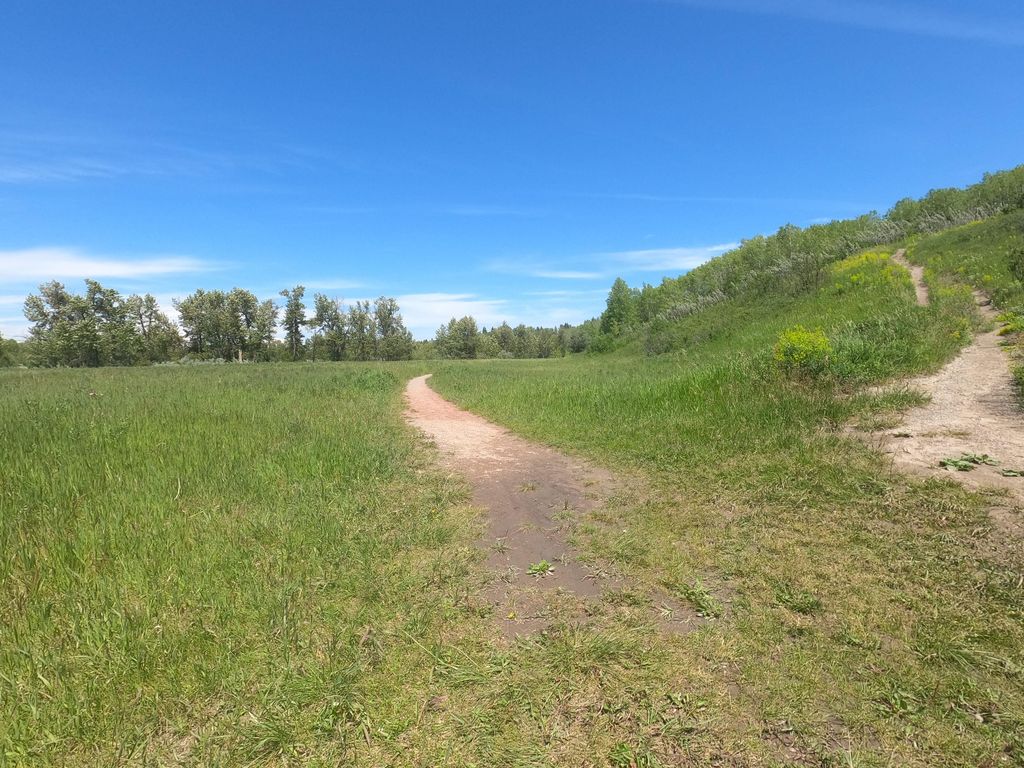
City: calgary